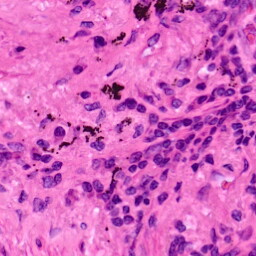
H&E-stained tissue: Lung